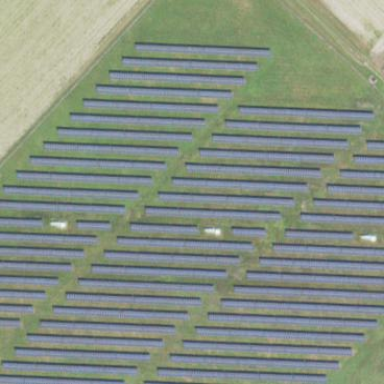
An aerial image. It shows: Solar power plant enclosed by fence. The plant generates electricity using photovoltaic technology.